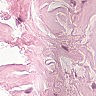
Metastatic tissue present: no